Field crop: maize
Growth stage: 2
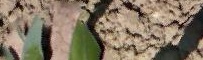
Species: maize